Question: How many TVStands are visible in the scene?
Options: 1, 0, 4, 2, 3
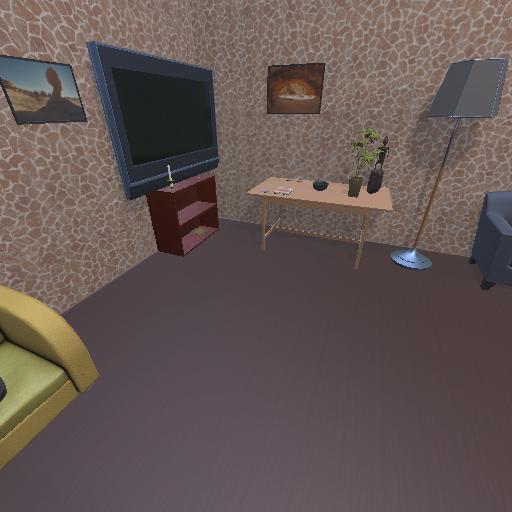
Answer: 1